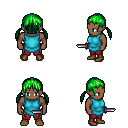
a pixel art fantasy rpg character, male body template, human, dark skin, teal tunic, red pants, green twin-tailed hairstyle, brown shoes, dagger, four views (front, back, left, right), 2x2 character sprite sheet, small pixel art, hard edges, no anti-aliasing